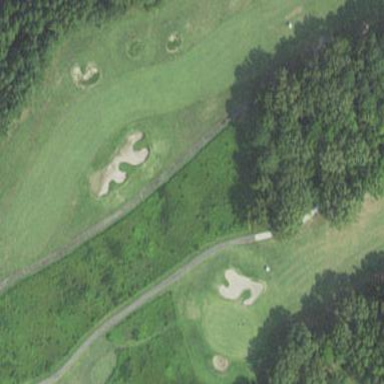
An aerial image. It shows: Golf pitch.